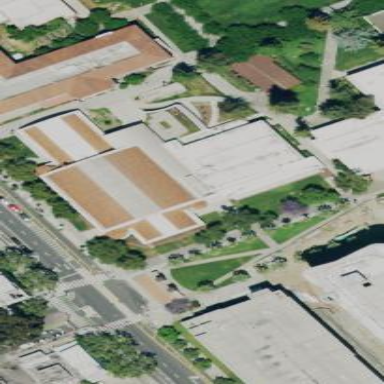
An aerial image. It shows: Light goldenrod yellow university building.